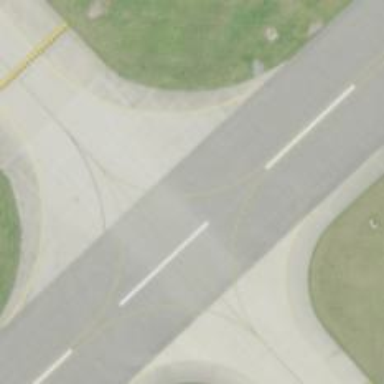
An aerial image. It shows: View of taxiway at the airport.